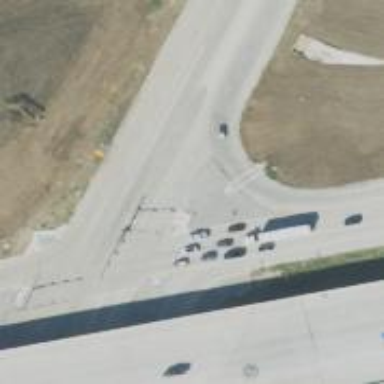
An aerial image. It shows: Secondary road with frontage road.